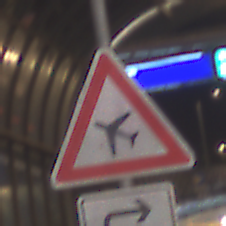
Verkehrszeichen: FlugbetriebRechts
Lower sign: RichtungsangabeDurchPfeile5
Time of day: NotSpecified
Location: Indoor (Urban)
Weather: NotSpecified
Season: NotSpecified
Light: Artificial